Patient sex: M
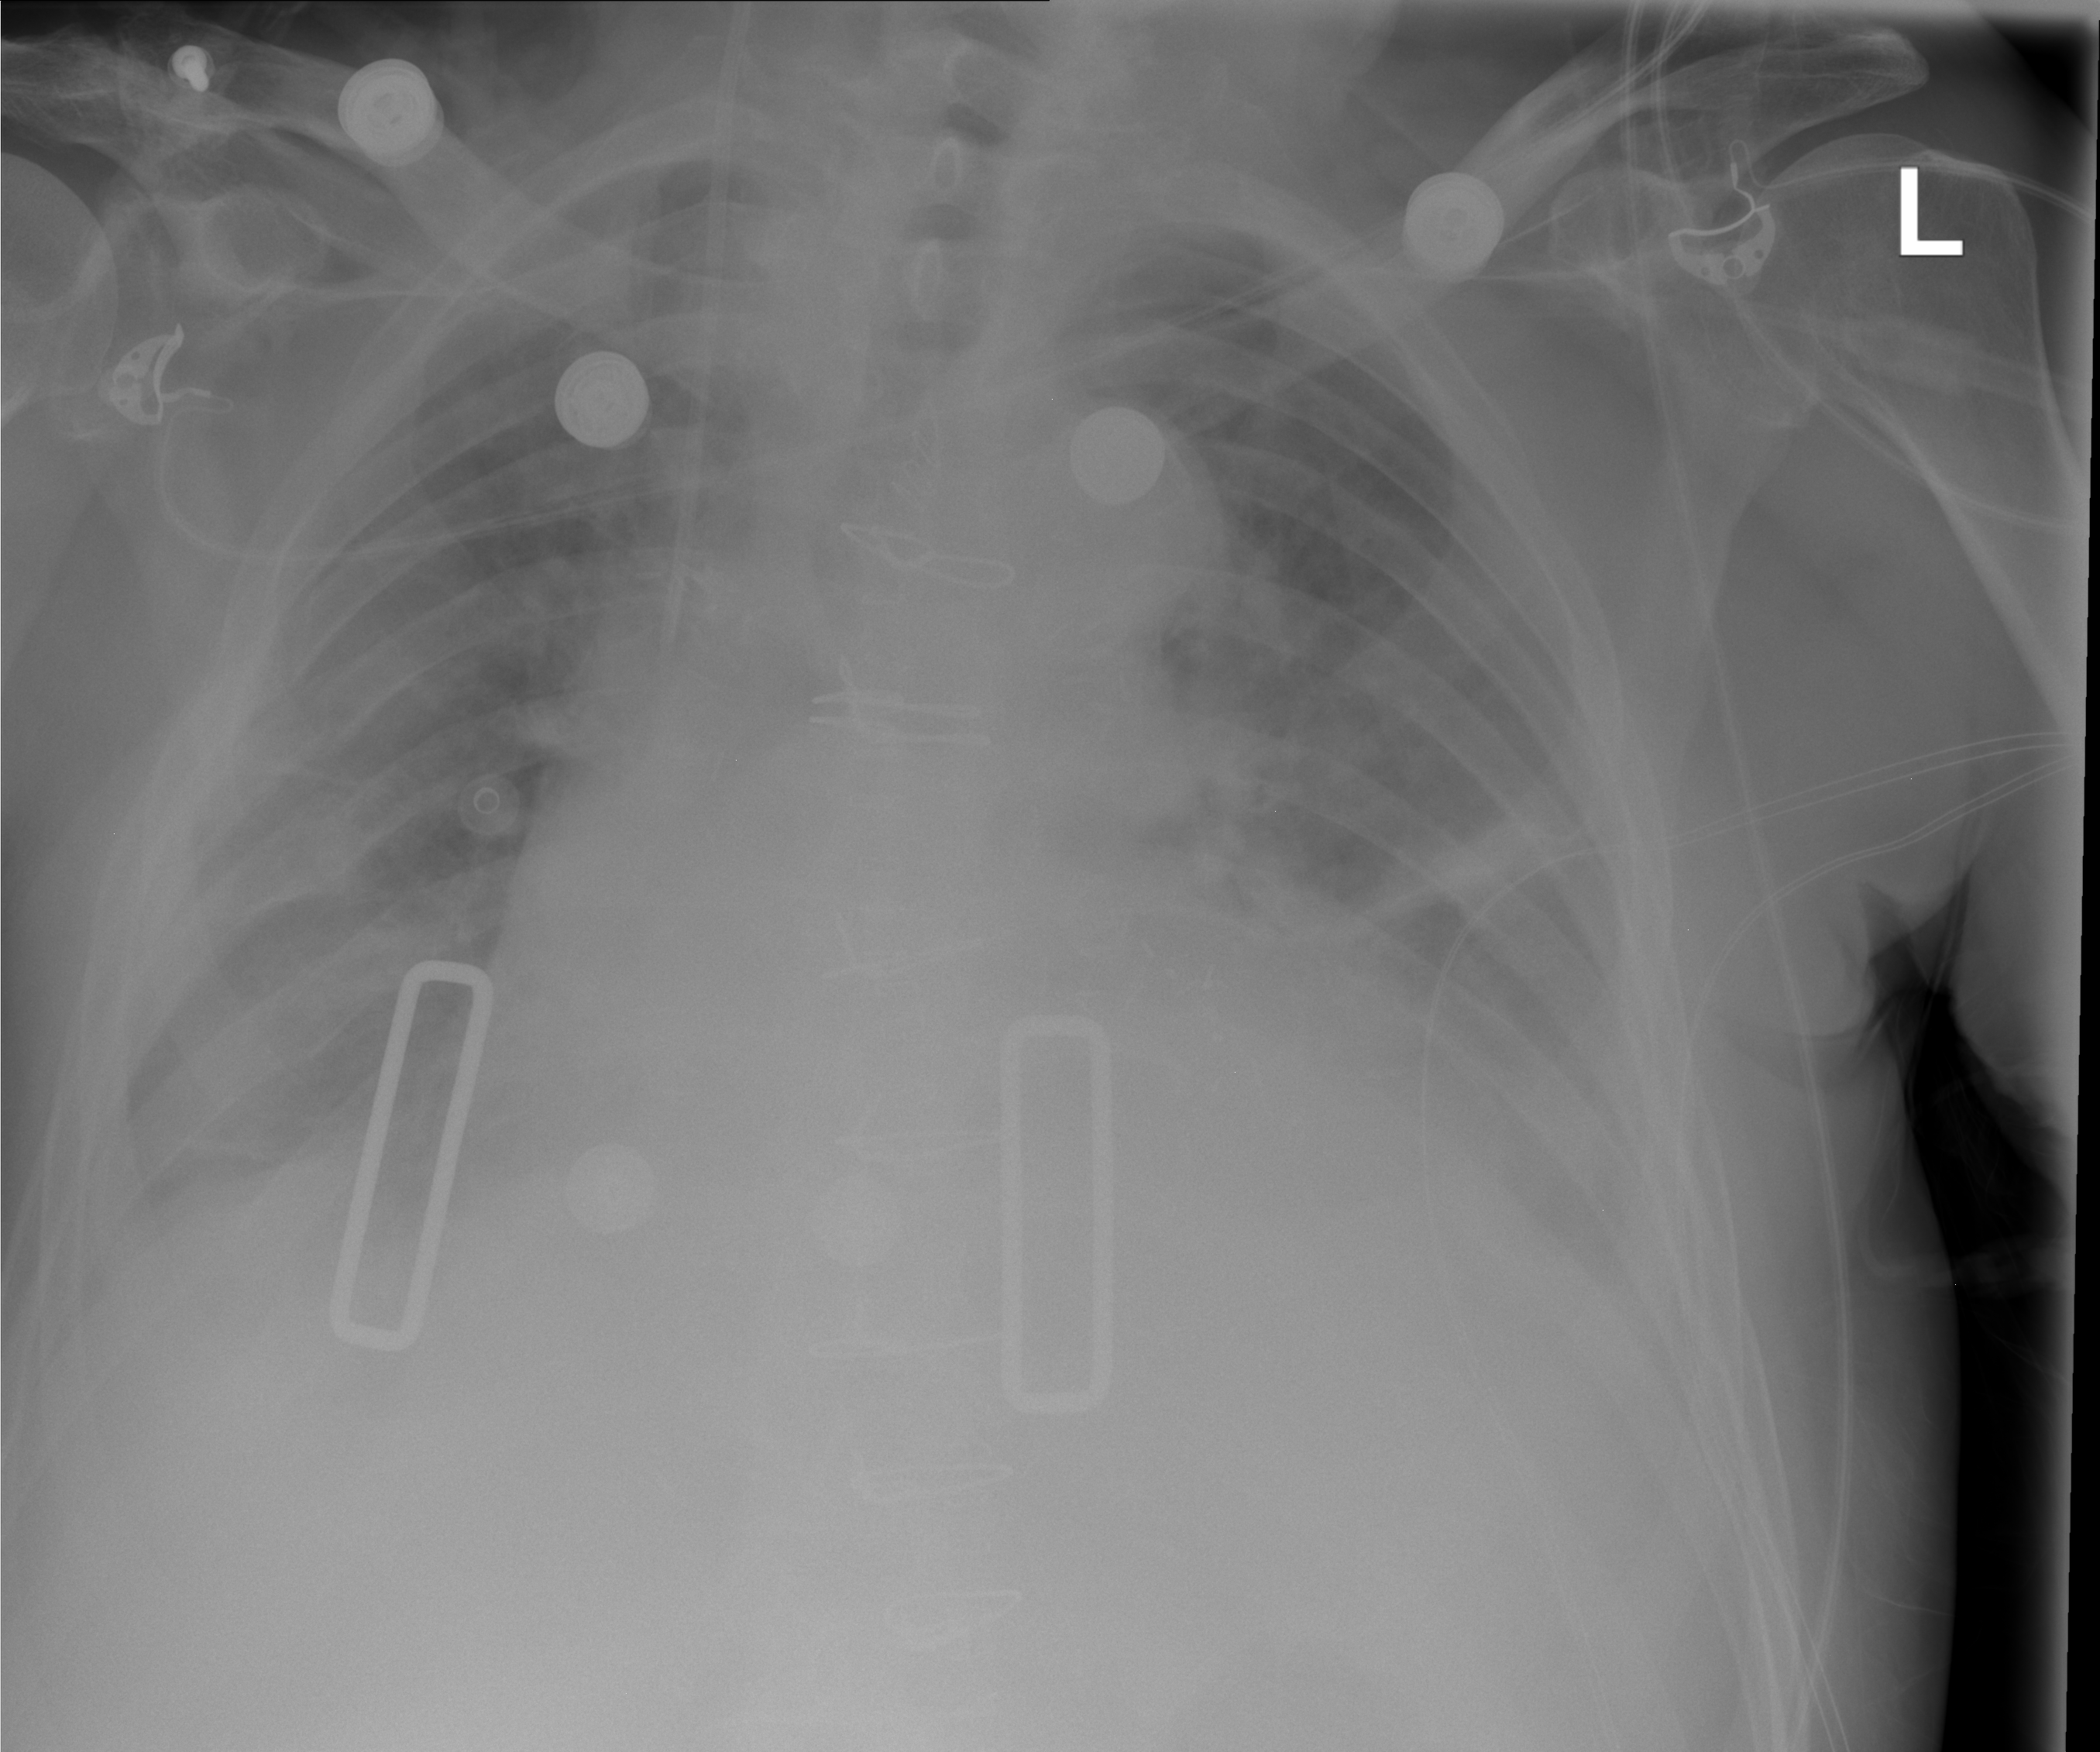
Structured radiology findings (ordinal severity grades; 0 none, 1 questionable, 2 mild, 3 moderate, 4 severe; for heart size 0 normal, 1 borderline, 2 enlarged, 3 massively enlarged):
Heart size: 0
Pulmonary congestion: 1
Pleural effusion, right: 2
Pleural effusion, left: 3
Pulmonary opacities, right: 0
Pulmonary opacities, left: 0
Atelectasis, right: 2
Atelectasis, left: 2